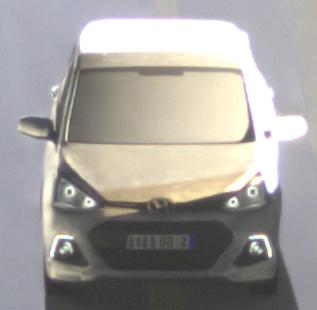
Make: Hyundai
Model: i10
Detailed model: Gen. 2
Model produced from: 2013
Model produced until: 2019
Doors: 5
Color: white
Road condition: dry road
Daytime: night
Contrast: high contrast